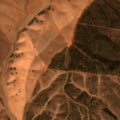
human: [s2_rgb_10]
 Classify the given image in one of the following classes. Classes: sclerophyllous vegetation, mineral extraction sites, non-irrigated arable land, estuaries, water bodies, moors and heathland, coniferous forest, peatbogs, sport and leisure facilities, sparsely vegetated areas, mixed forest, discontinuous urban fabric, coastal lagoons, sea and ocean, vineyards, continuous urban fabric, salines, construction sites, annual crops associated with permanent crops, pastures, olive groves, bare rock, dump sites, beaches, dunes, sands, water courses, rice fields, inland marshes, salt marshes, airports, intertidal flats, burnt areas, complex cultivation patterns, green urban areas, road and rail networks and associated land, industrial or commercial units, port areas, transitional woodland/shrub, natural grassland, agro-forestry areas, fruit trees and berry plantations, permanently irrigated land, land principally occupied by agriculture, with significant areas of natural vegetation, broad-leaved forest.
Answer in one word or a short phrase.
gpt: non-irrigated arable land, broad-leaved forest, transitional woodland/shrub